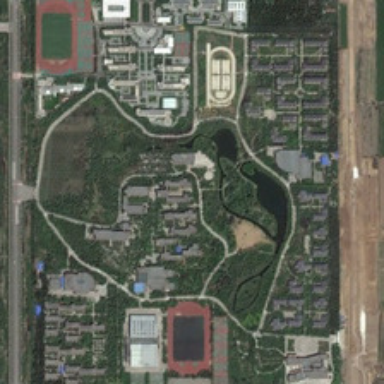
Many green trees and buildings are in a park with two playgrounds and a pond .